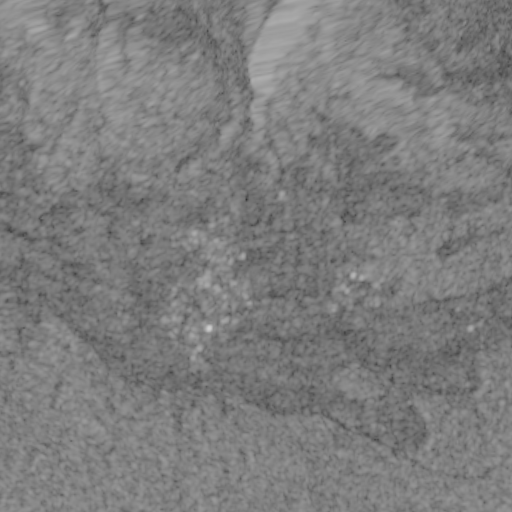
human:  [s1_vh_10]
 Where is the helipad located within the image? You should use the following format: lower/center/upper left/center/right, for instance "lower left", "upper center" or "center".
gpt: The helipad is located in the upper right of the image.
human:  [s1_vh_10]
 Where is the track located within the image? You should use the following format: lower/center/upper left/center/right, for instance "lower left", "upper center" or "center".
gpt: There is no track in the image.

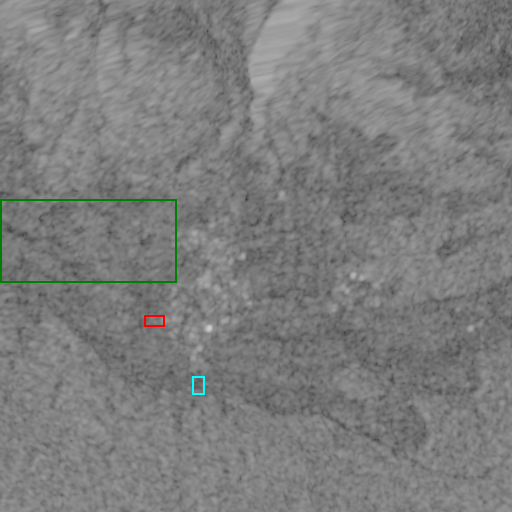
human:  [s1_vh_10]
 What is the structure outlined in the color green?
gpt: The structure outlined in green is a crop field.
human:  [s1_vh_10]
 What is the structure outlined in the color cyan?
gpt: The structure outlined in cyan is a park.
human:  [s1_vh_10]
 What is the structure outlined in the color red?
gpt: The structure outlined in red is a parking lot.
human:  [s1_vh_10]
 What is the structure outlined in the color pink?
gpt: There is no pink outline.